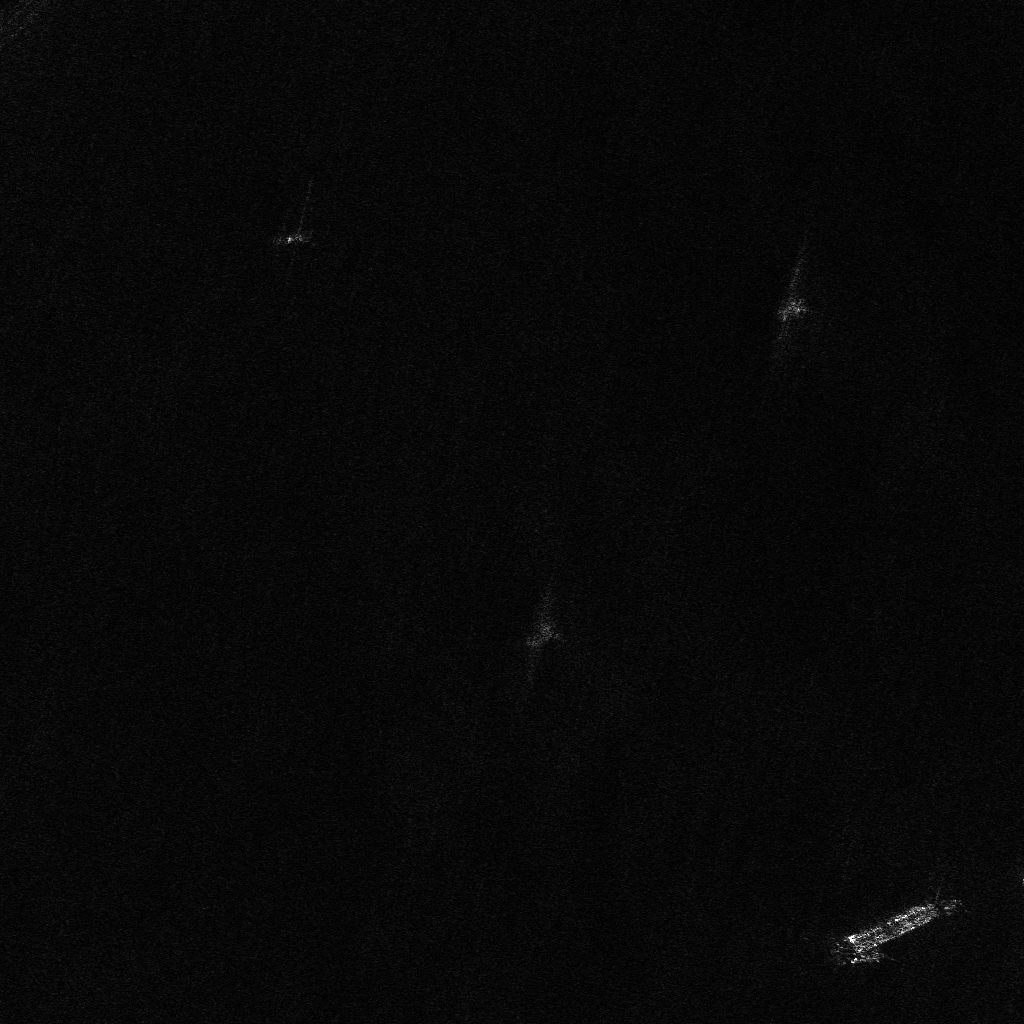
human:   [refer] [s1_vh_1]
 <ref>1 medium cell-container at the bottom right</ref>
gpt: <box>[[86, 83, 89, 96, 67]]</box>

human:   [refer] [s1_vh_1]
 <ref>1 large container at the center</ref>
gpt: <box>[[50, 60, 55, 63, 90]]</box>